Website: macys
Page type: delivery-shipping
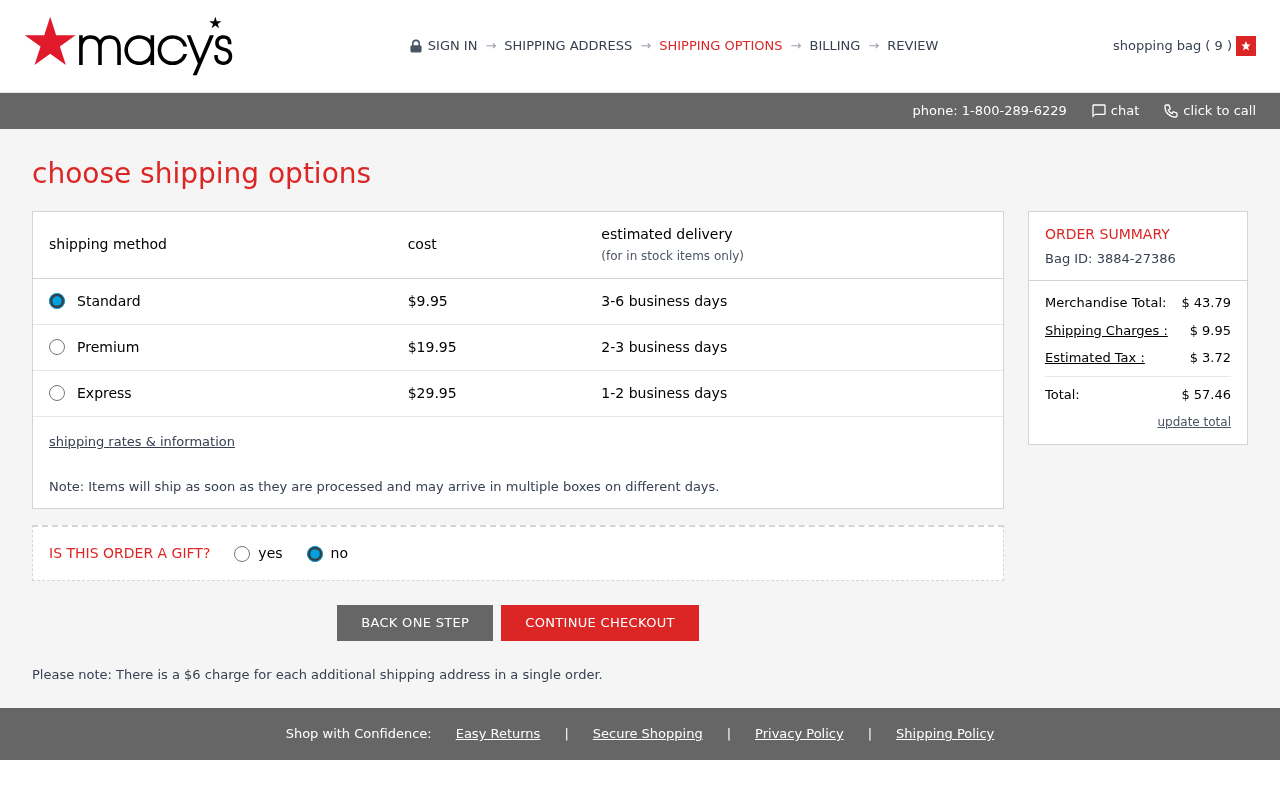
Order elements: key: ORDER_NUM_ITEMS
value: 9
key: ORDER_SHIPPING_COST
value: $ 9.95
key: ORDER_SHIPPING_COST
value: $9.95
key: ORDER_ID
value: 3884-27386
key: ORDER_SUBTOTAL
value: $ 43.79
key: ORDER_TAX
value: $ 3.72
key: ORDER_TOTAL
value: $ 57.46